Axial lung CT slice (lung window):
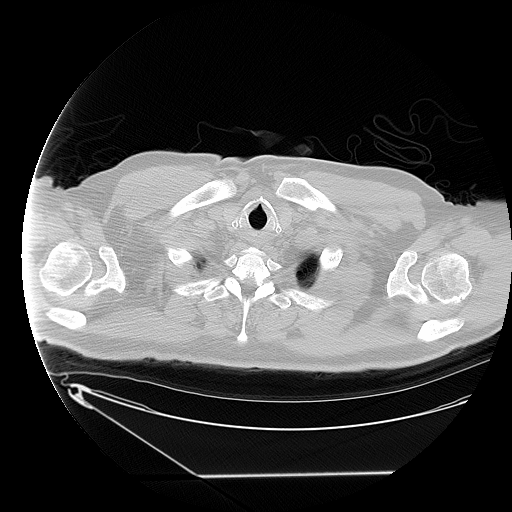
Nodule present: no